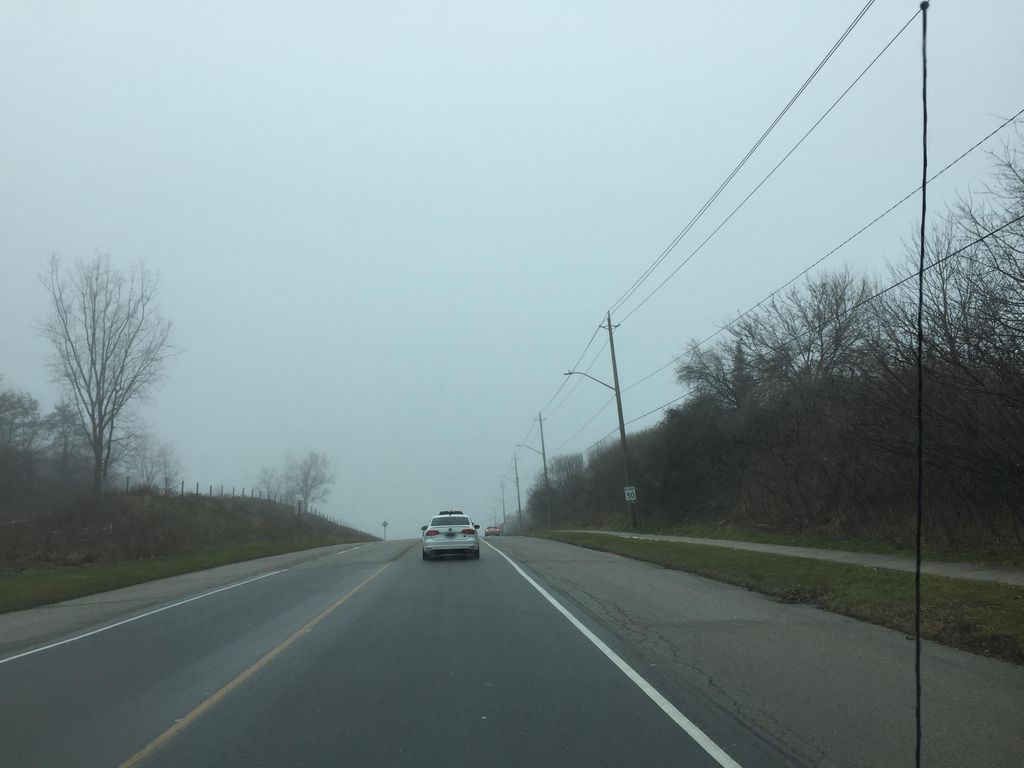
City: kitchener-waterloo